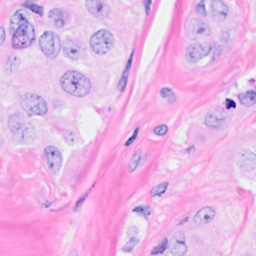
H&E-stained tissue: Breast